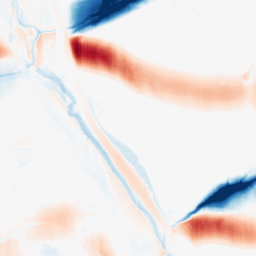
Category: morphological
Decomposition family: morphological_ellipse
Decomposition parameters: operation: average
width: 50
height: 5
Upsampling method: bicubic
Upsampling parameters: scale: 8
Upsampling scale: 8